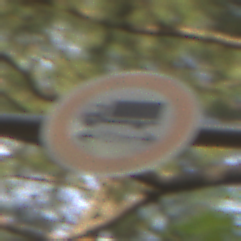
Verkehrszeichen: TatsaechlicheLaenge
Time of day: MorningAfternoon
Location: Outdoor (RoadRail)
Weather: Clear
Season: NotSpecified
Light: Natural